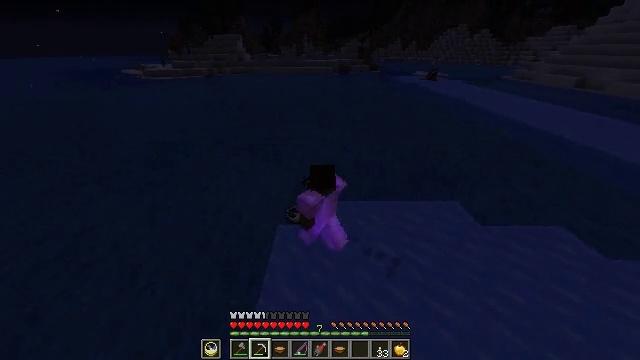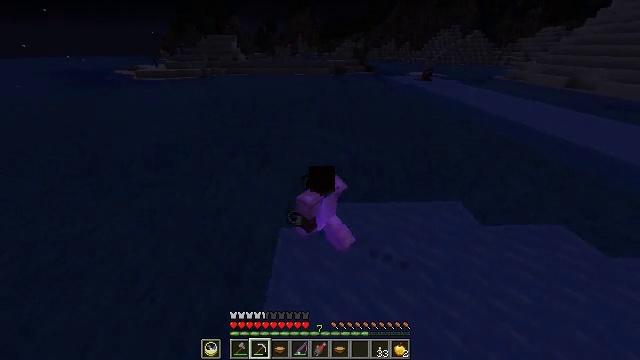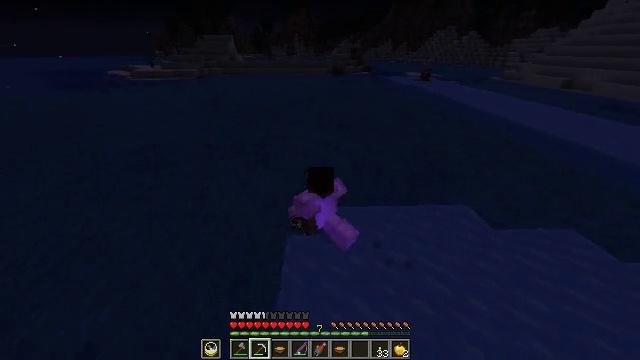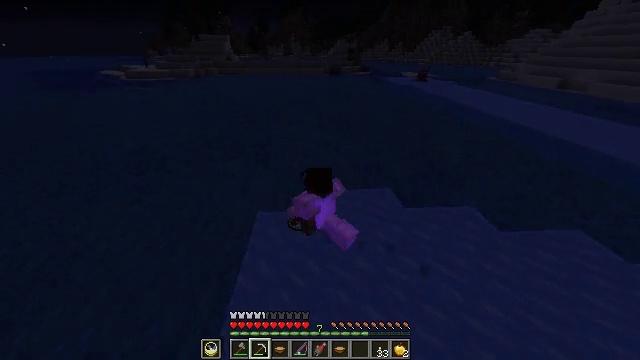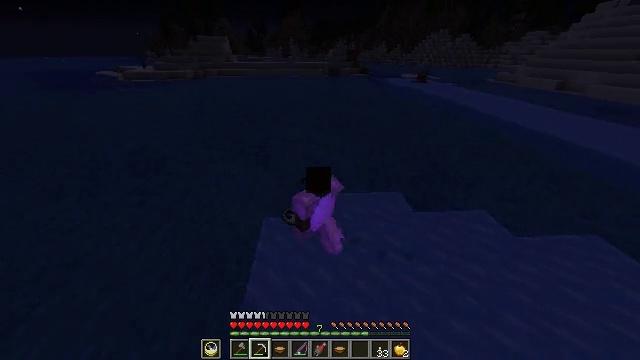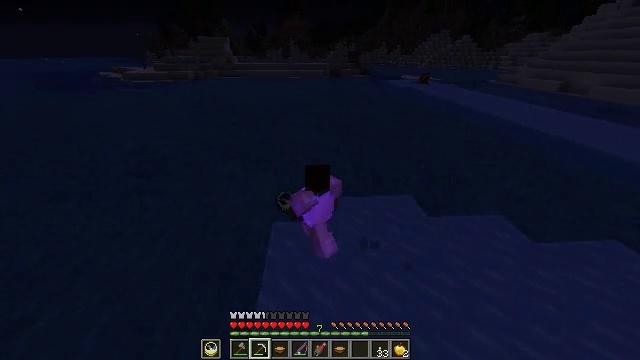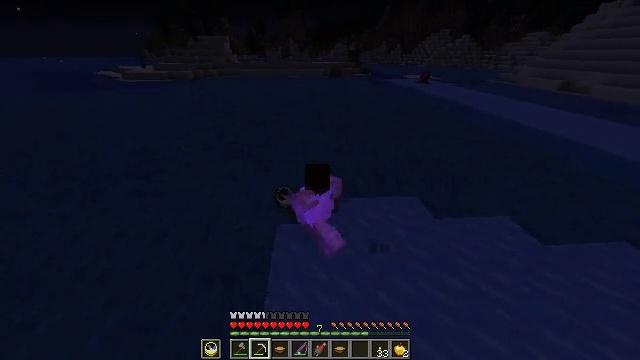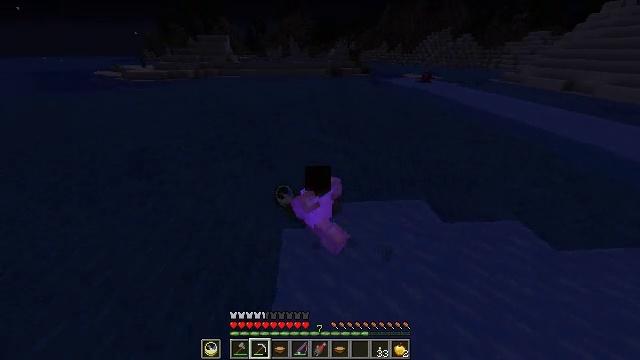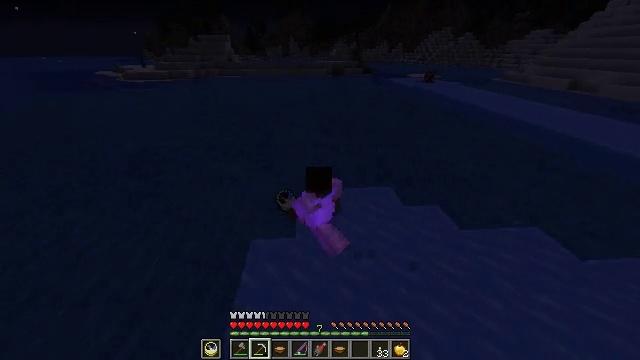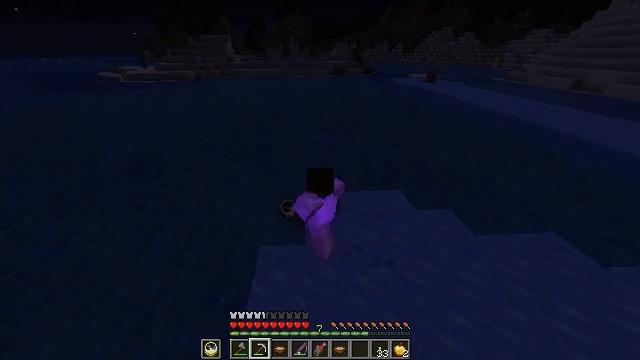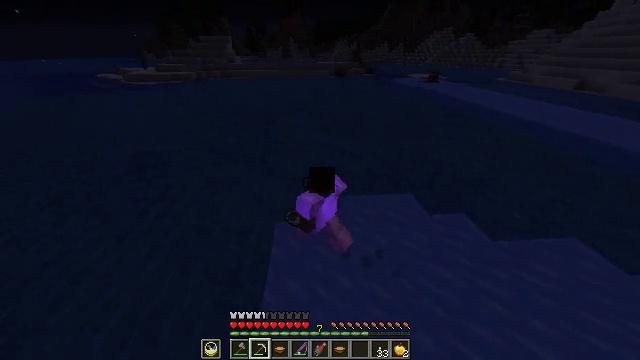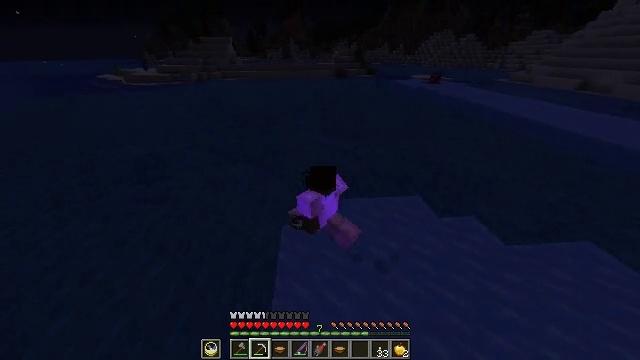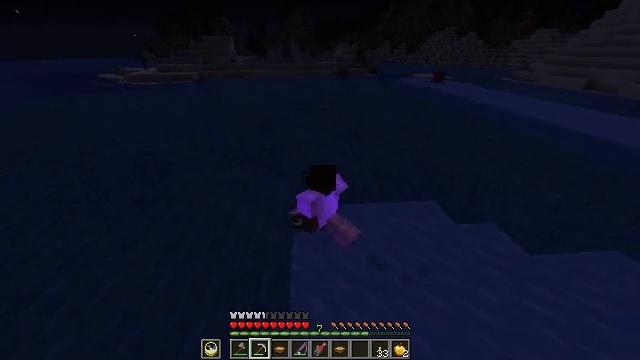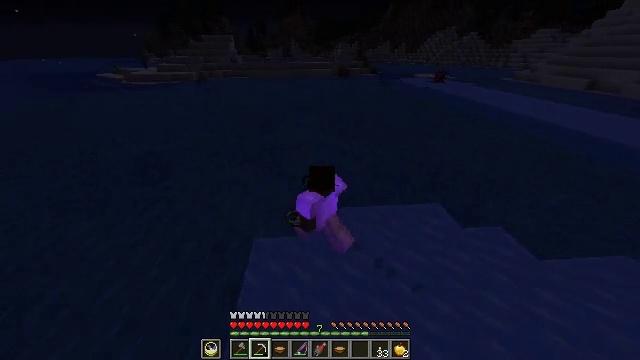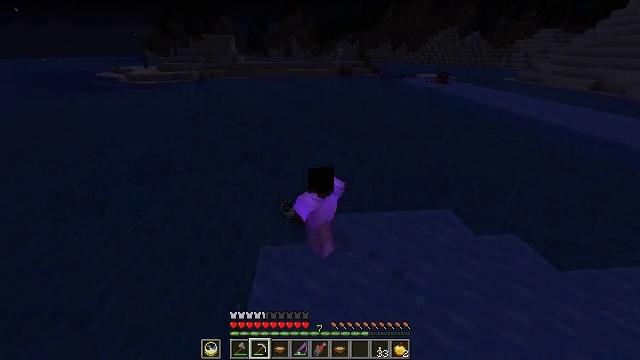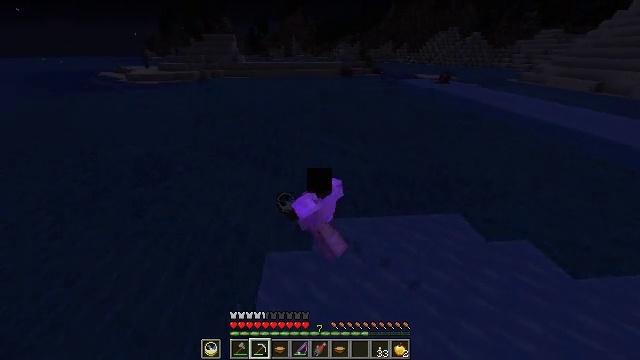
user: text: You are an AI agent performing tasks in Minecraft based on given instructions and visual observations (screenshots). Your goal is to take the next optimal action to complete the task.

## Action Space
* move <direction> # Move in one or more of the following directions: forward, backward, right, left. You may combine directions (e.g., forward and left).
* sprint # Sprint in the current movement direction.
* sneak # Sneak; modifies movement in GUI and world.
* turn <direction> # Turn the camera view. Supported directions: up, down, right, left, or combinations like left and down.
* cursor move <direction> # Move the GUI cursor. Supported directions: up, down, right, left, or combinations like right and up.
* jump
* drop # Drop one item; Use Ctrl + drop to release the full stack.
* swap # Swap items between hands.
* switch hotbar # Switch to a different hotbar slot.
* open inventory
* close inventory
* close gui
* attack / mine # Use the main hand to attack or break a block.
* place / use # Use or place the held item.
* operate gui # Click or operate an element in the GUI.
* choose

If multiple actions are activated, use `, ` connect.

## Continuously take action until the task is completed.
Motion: motion action
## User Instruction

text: Break the frosted ice.
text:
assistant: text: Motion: move forward and move left, sprint, turn right
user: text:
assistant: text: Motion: move forward and move left, sprint
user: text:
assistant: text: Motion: move forward and move left, sprint, turn right
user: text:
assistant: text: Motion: move forward and move left, sprint
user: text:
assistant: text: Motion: move forward and move left, sprint
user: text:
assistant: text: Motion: move forward and move left, sprint
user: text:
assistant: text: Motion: move forward and move left, sprint
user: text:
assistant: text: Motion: move forward and move left, sprint
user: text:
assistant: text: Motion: move forward and move left, sprint
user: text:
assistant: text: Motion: move forward and move left, sprint
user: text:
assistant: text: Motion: move forward and move left, sprint
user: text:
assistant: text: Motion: move forward and move left, sprint
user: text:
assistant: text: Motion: move forward and move left, sprint
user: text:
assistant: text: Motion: move forward and move left, sprint
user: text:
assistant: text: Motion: move forward and move left, sprint
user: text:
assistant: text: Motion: move forward and move left, sprint
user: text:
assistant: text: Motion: move forward and move left, sprint
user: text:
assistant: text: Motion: move forward and move left, sprint
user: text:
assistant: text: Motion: move forward and move left, sprint
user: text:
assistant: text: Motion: move forward and move left, sprint
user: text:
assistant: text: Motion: move forward and move left, sprint
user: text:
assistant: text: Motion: move forward and move left, sprint
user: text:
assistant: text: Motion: move forward and move left, sprint
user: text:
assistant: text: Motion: move forward and move left, sprint
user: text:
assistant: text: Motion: move forward and move left, sprint
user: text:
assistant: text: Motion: move forward and move left, sprint
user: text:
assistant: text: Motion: move forward and move left, sprint
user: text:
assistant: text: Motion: move forward and move left, sprint
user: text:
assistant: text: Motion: move forward and move left
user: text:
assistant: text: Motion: move forward